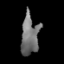
Tissue: lung
Cell type: T cells
Senescence score: 0.2177
Nuclear area (px): 677
Mean DAPI intensity: 114.129